Interaction volume radius: 10 \u00c5
Interaction volume height: 20 \u00c5
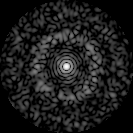
Disorder parameter: 0.8394